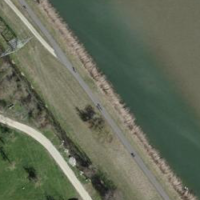
EUNIS habitat code: 15
Species observed at this site:
Numenius arquata
Corvus corone
Podiceps cristatus
Fulica atra
Anas crecca
Alcedo atthis
Dendrocopos major
Aegithalos caudatus
Gallinago gallinago
Phylloscopus collybita
Larus michahellis
Gallinula chloropus
Cygnus olor
Ardea alba
Erithacus rubecula
Dryocopus martius
Pica pica
Garrulus glandarius
Anas acuta
Motacilla cinerea
Anas platyrhynchos
Alopochen aegyptiaca
Troglodytes troglodytes
Aythya ferina
Aythya fuligula
Passer domesticus
Fringilla coelebs
Tadorna tadorna
Passer montanus
Turdus merula
Phalacrocorax carbo
Parus major
Mergus merganser
Milvus milvus
Anser anser